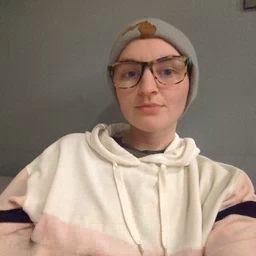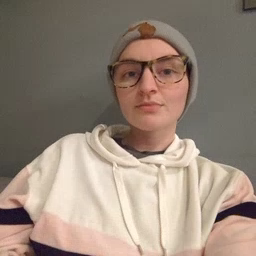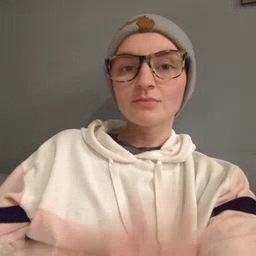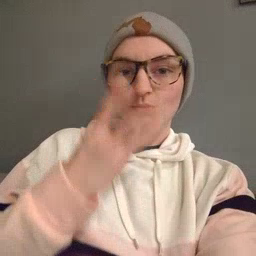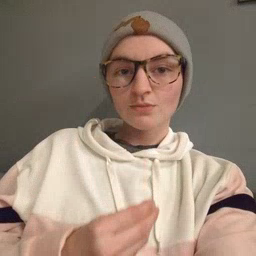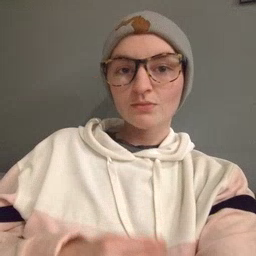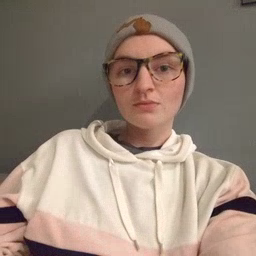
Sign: wet